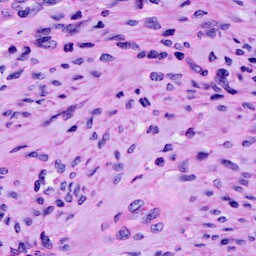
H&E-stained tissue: Cervix